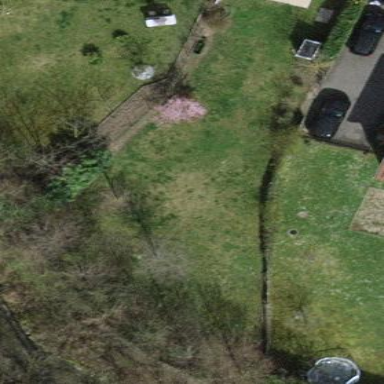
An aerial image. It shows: Garden surrounded by fence.